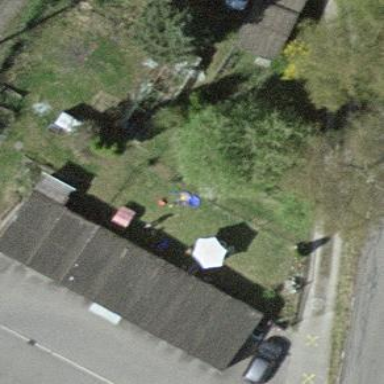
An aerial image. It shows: Garage building.